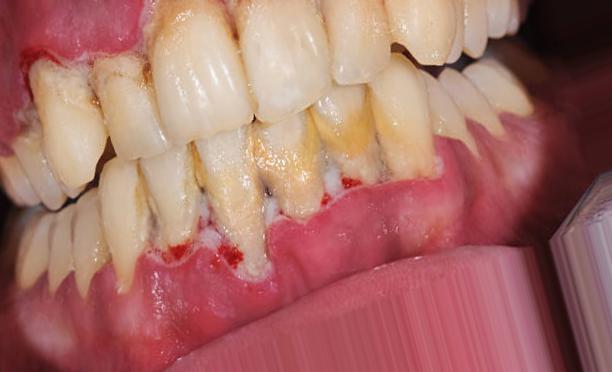
Condition: Tooth Discoloration